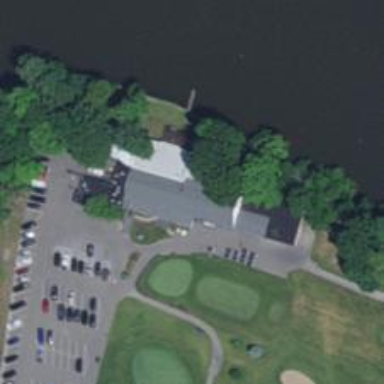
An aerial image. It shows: Golf clubhouse.